Question: I'm trying to create a canvas('JPanel') that can have text Boxes('JTextArea') on it and I can also drag the canvas or the text boxes around. Now the dragging text boxes functions are ok. I can use 'setBounds()' to set the location for the 'JTextArea'.
However, when it comes to dragging the canvas, problems come. I use 'Graphics2D.transform' to move the canvas. After the canvas is moving, there will be a visual text area and a hidden real text area. I have reset the bounds of 'JTextArea' to fit the moving offset of the canvas but it doesn't work.
Below is an example,

'''
import javax.swing.*;
import java.awt.*;
import java.awt.event.MouseAdapter;
import java.awt.event.MouseEvent;
import java.awt.event.MouseMotionAdapter;
import java.awt.geom.AffineTransform;
/**
* @author Zhijie Lan<p>
* create date: 2020/11/25<p>
**/
public class TranslateJPanel extends JFrame
{
public TranslateJPanel() throws HeadlessException
{
Canvas canvas = new Canvas();
add(canvas,BorderLayout.CENTER);
this.setSize(1280, 720);
this.setDefaultCloseOperation(WindowConstants.EXIT_ON_CLOSE);
this.setLocationRelativeTo(null);
this.setVisible(true);
}
public static void main(String[] args)
{
new TranslateJPanel();
}
}
class Canvas extends JPanel
{
private final JTextArea jTextArea;
private int offset = 0;
public Canvas()
{
setLayout(null);
jTextArea = new JTextArea("hello!!!!!!!!!!!");
jTextArea.setBounds(0,0,100,100);
jTextArea.setBorder(BorderFactory.createLineBorder(Color.BLACK));
add(jTextArea);
this.addMouseMotionListener(new MouseMotionAdapter()
{
@Override
public void mouseDragged(MouseEvent e)
{
super.mouseDragged(e);
offset++;
revalidate();
repaint();
}
});
this.addMouseListener(new MouseAdapter()
{
@Override
public void mouseClicked(MouseEvent e)
{
super.mouseClicked(e);
System.out.println("M: "+ e.getX()+" "+e.getY());
}
});
}
@Override
protected void paintComponent(Graphics g)
{
super.paintComponent(g);
Graphics2D g2 = (Graphics2D) g;
AffineTransform at = new AffineTransform();
at.translate(offset, offset);
g2.transform(at);
jTextArea.setBounds(offset,offset,100,100);
System.out.println(offset);
System.out.println(jTextArea.getX()+" "+jTextArea.getY());
System.out.println("***************************");
}
}
'''
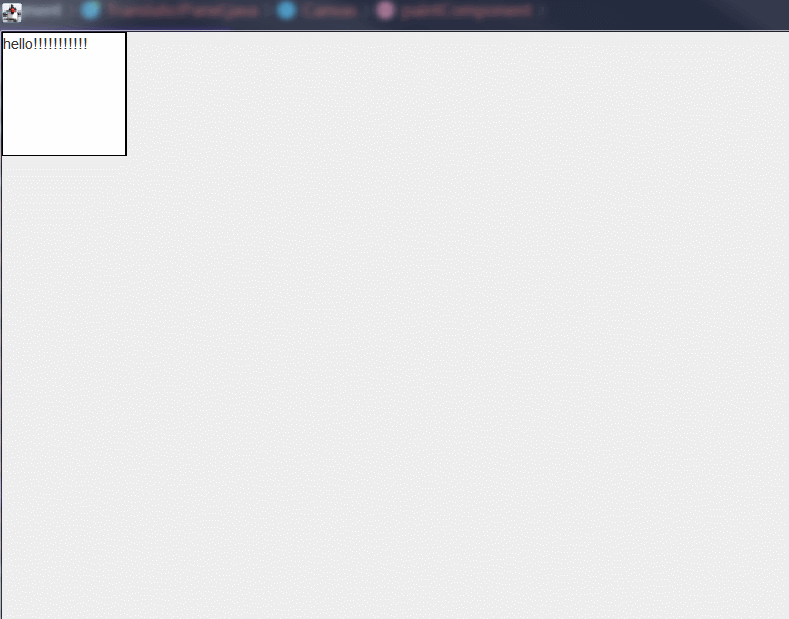
Answer: I suggest the following for draggable text areas:
1. Do not override paintComponent or any painting method, don't use AffineTransforms or anything that moves pixels around. Instead move the components themselves.
2. This might be one of the few times that I might use a null layout. Note that there are layout managers that can be used in its place (and I think Camickr has written code for this and may be able to give you a link to this).
3. Never set the size of the JTextArea or even its preferred size.
4. Instead, set the column and row properties.
5. Add the JTextArea to a JScrollPane (to its viewport actually)
6. Add a MouseListener and MouseMotionListener to the JScrollPane that moves it
7. Add a MouseListener and MouseMotionListener to the JTextArea that forwards mouse actions to the JScrollPane that holds it, but be sure to change the MouseEvent's source property to reflect the JScrollPane, not the JTextArea.
For example:
'''
import java.awt.BorderLayout;
import java.awt.Component;
import java.awt.Container;
import java.awt.Dimension;
import java.awt.Point;
import java.awt.event.MouseAdapter;
import java.awt.event.MouseEvent;
import javax.swing.*;
@SuppressWarnings("serial")
public class DraggingBoxesPanel extends JPanel {
public DraggingBoxesPanel() {
int w = 900;
int h = 600;
setPreferredSize(new Dimension(w, h));
setLayout(null); // I usually avoid doing this
add(createTextBox()); // add first "box" to this JPanel
}
// exposed method to allow adding a new "box" to GUI
public void newBox() {
add(createTextBox());
revalidate(); // The JScrollPane requires this
repaint();
}
private JComponent createTextBox() {
int rows = 10; // jtextarea property
int cols = 20; // jtextarea property
// create text area and scroll pane
JTextArea textArea = new JTextArea(rows, cols);
JScrollPane scrollPane = new JScrollPane(textArea);
// let scrollpane size itself
scrollPane.setSize(scrollPane.getPreferredSize());
// scrollpane's mouse listeners
MyMouse myMouse = new MyMouse();
scrollPane.addMouseListener(myMouse);
scrollPane.addMouseMotionListener(myMouse);
// mouse adapter that forwards mouse actions in
// text area into its containing scrollpane
MouseAdapter textAreaMouseAdapter = new MouseAdapter() {
@Override
public void mouseReleased(MouseEvent e) {
// make sure source is correct
e.setSource(scrollPane);
myMouse.mouseReleased(e);
}
@Override
public void mousePressed(MouseEvent e) {
e.setSource(scrollPane);
myMouse.mousePressed(e);
}
@Override
public void mouseDragged(MouseEvent e) {
e.setSource(scrollPane);
myMouse.mouseDragged(e);
}
};
textArea.addMouseListener(textAreaMouseAdapter);
textArea.addMouseMotionListener(textAreaMouseAdapter);
return scrollPane;
}
// code that allows a component to be dragged
private class MyMouse extends MouseAdapter {
private Point mousePt1;
private Point compPt1;
@Override
public void mousePressed(MouseEvent e) {
mousePt1 = e.getLocationOnScreen();
Component comp = (Component) e.getSource();
compPt1 = comp.getLocation();
Container container = comp.getParent();
container.setComponentZOrder(comp, 0);
container.revalidate();
container.repaint();
}
@Override
public void mouseDragged(MouseEvent e) {
if (mousePt1 == null) {
return;
}
dragComponent(e);
}
@Override
public void mouseReleased(MouseEvent e) {
dragComponent(e);
mousePt1 = null;
}
private void dragComponent(MouseEvent e) {
Point mousePt2 = e.getLocationOnScreen();
int x = compPt1.x + mousePt2.x - mousePt1.x;
int y = compPt1.y + mousePt2.y - mousePt1.y;
Component comp = (Component) e.getSource();
comp.setLocation(x, y);
Container container = comp.getParent();
container.revalidate();
container.repaint();
}
}
public static void main(String[] args) {
SwingUtilities.invokeLater(() -> createAndShowGui());
}
private static void createAndShowGui() {
final DraggingBoxesPanel mainPanel = new DraggingBoxesPanel();
JButton newBoxBtn = new JButton("New Box");
newBoxBtn.addActionListener(e -> mainPanel.newBox());
JPanel bottomPanel = new JPanel();
bottomPanel.add(newBoxBtn);
JFrame frame = new JFrame("DraggingBoxesPanel");
frame.setDefaultCloseOperation(JFrame.DISPOSE_ON_CLOSE);
frame.add(mainPanel);
frame.add(bottomPanel, BorderLayout.PAGE_END);
frame.pack();
frame.setLocationRelativeTo(null);
frame.setVisible(true);
}
}
'''